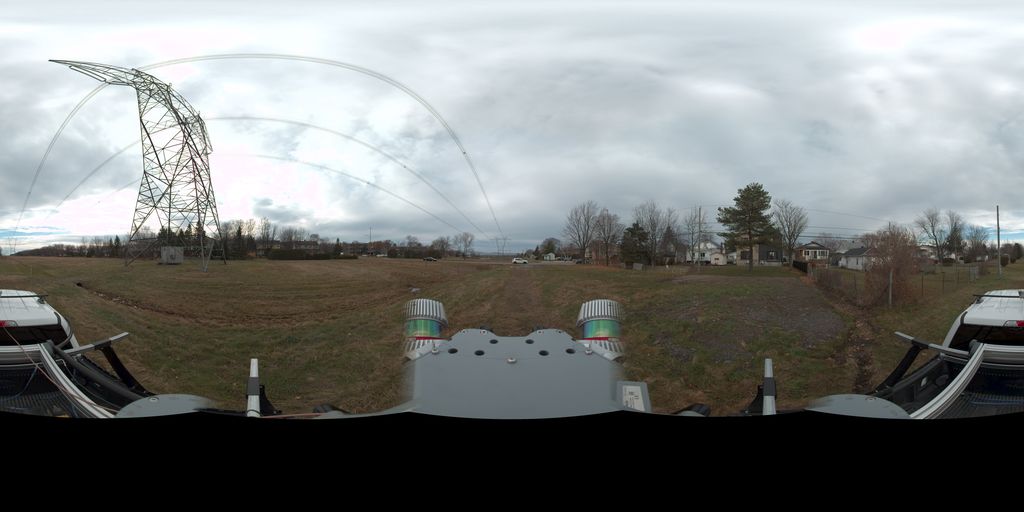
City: quebec_city